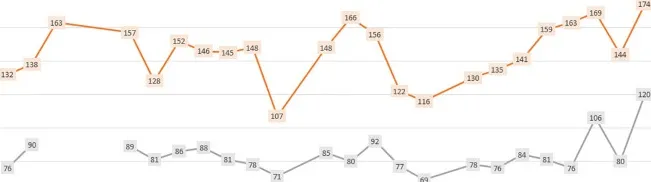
Chart showing the patient's blood pressure readings over time for the duration of combination atezolizumab/bevacizumab treatment. atezo/beva, atezolizumab/bevacizumab.
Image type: chart (chart)